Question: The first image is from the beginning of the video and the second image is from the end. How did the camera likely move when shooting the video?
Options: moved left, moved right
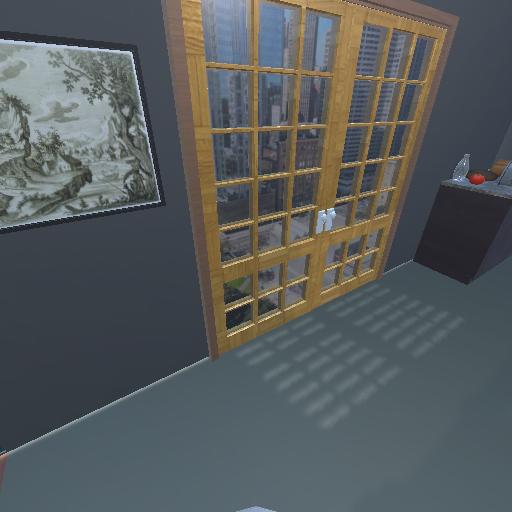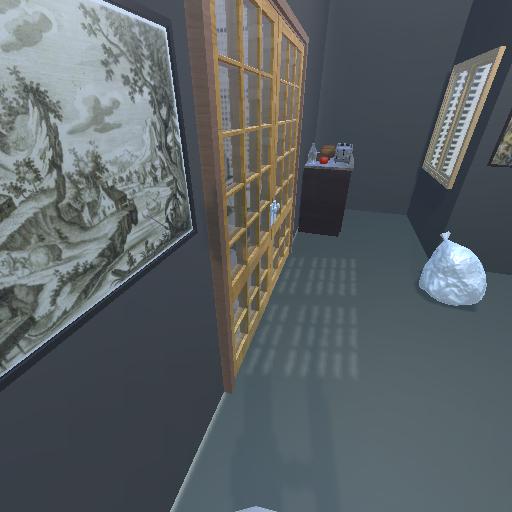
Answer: moved left